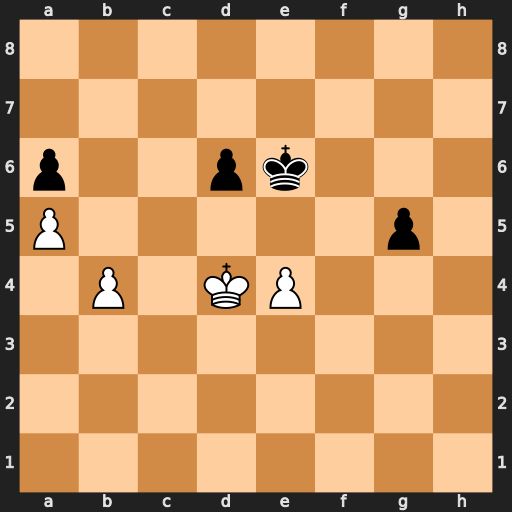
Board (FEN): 8/8/p2pk3/P5p1/1P1KP3/8/8/8
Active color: w
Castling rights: -
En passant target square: -
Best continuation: b5 Kd7 b6